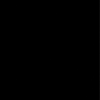
Label: dusty